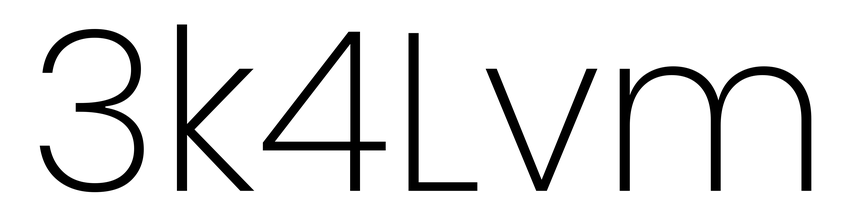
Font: Poppins-ExtraLight